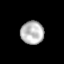
Tissue: lung
Cell type: T cells
Senescence score: 0.191
Nuclear area (px): 531
Mean DAPI intensity: 183.13